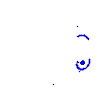
Particle: electron